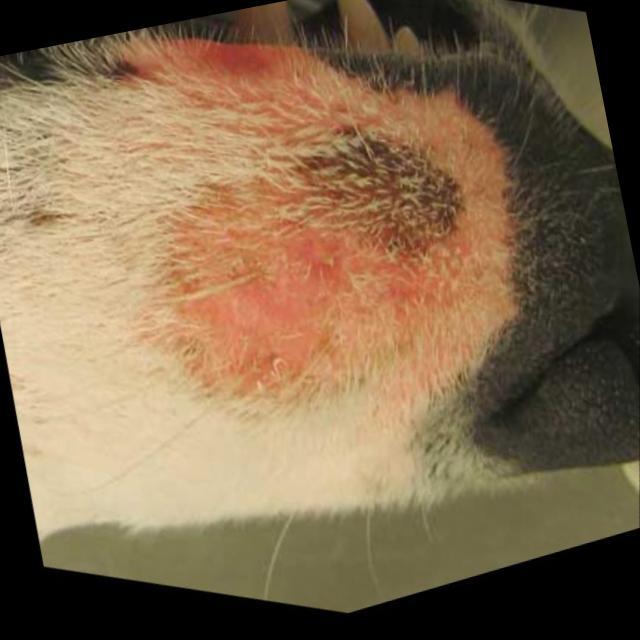
Canine ringworm (Dermatophytosis) — fungal infection caused by Microsporum or Trichophyton. Presents with circular alopecia, scaling, crusting, and broken hairs.